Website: lowes
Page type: order-returns
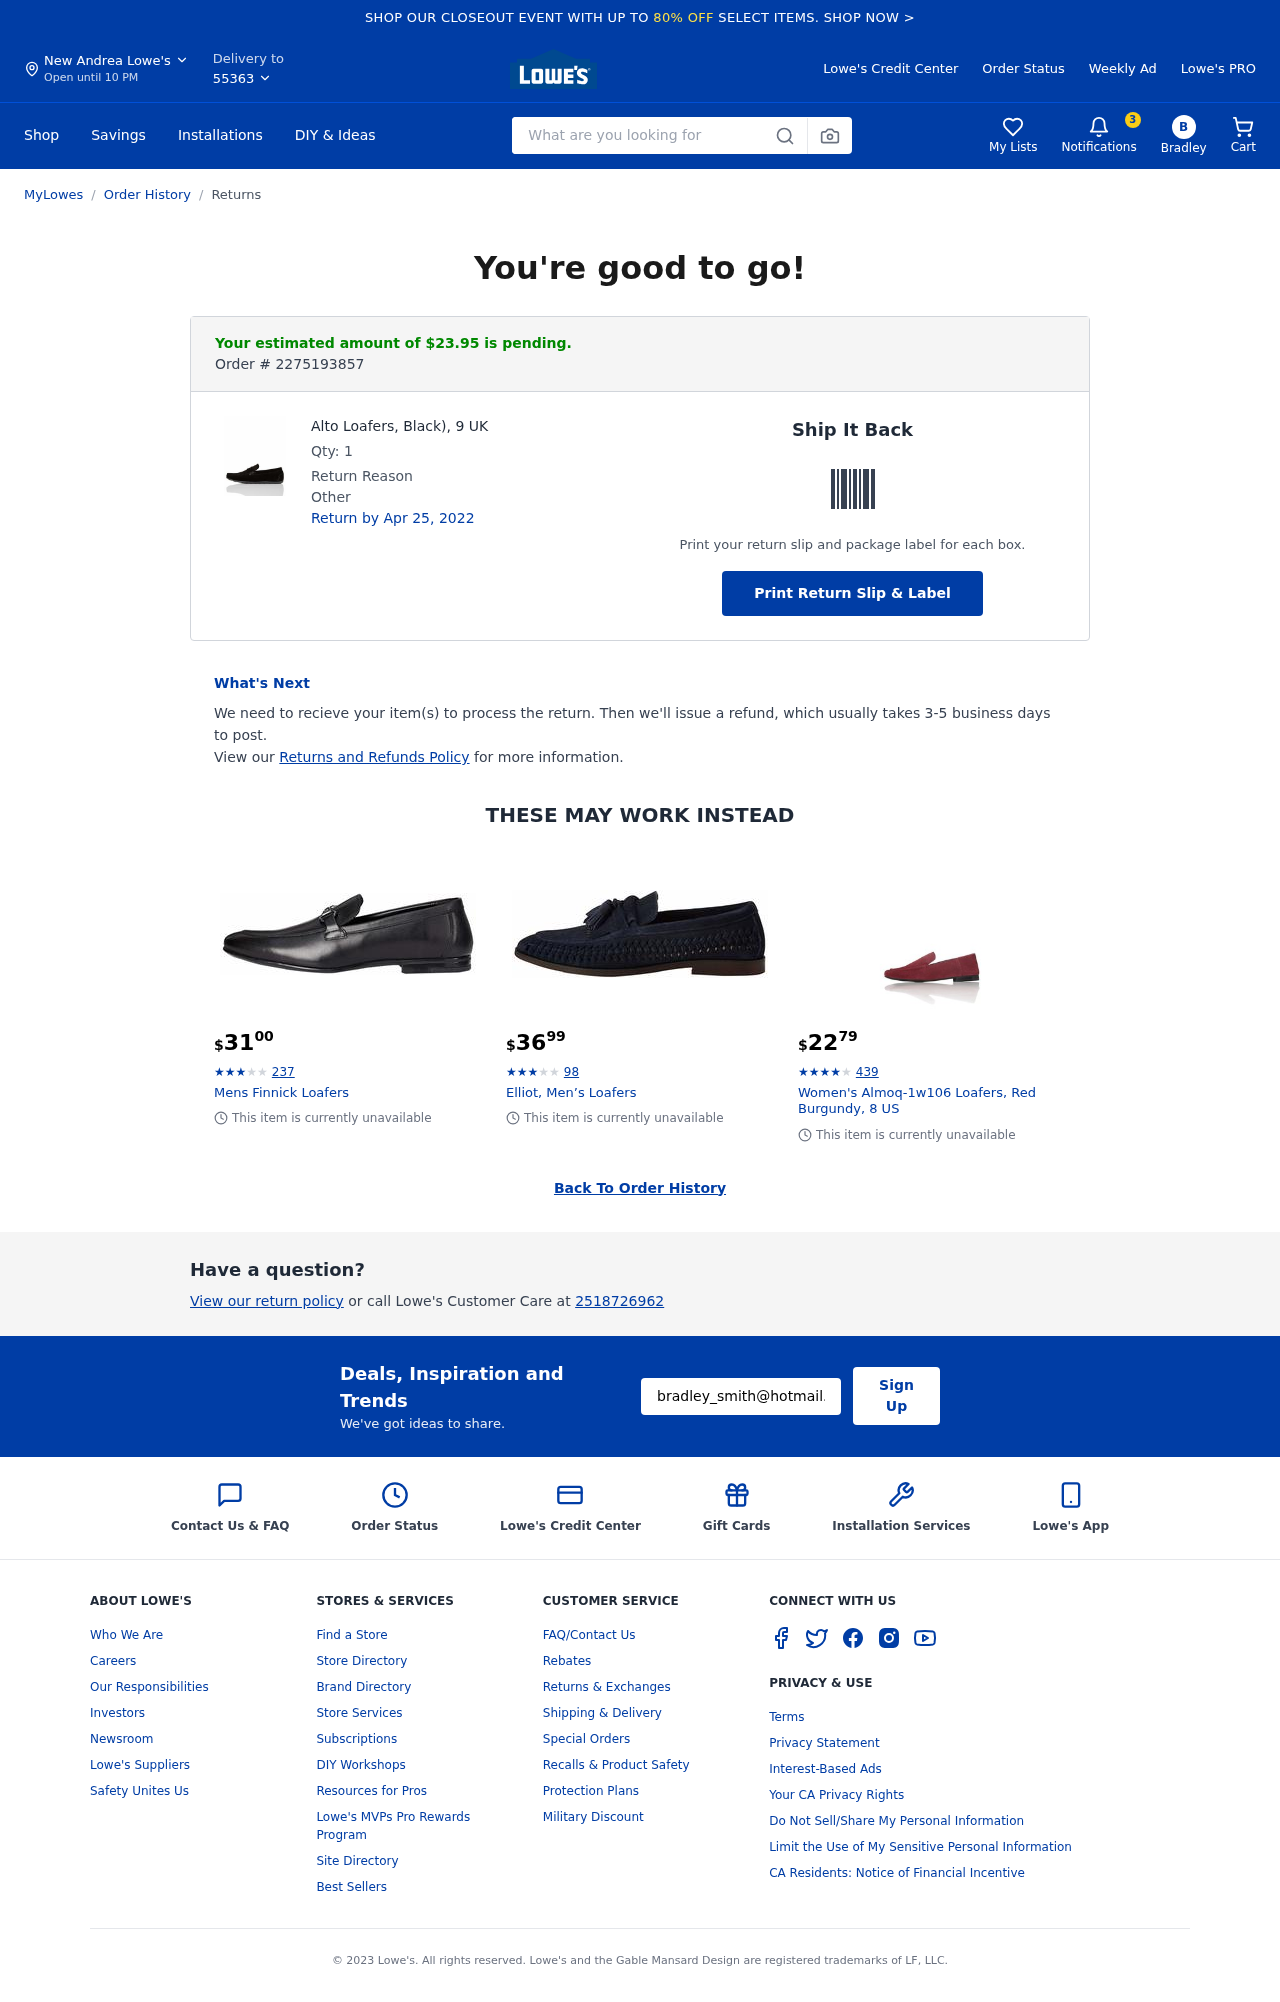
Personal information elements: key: PII_CITY
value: New Andrea
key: PII_EMAIL
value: bradley_smith@hotmail.com
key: PII_FIRSTNAME
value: Bradley
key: PII_PHONE
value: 2518726962
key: PII_POSTCODE
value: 55363
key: PII_FIRSTNAME_INITIAL
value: B
Product elements: key: PRODUCT1_NAME
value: Alto Loafers, Black), 9 UK
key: PRODUCT1_QUANTITY
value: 1
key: PRODUCT2_NAME
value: Mens Finnick Loafers
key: PRODUCT2_NUM_RATINGS
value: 237
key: PRODUCT2_PRICE
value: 31
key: PRODUCT2_RATING
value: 3.7
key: PRODUCT3_NAME
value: Elliot, Men’s Loafers
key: PRODUCT3_NUM_RATINGS
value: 98
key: PRODUCT3_PRICE
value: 36.99
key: PRODUCT3_RATING
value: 3.8
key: PRODUCT4_NAME
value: Women's Almoq-1w106 Loafers, Red Burgundy, 8 US
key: PRODUCT4_NUM_RATINGS
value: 439
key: PRODUCT4_PRICE
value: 22.79
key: PRODUCT4_RATING
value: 4.9
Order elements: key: ORDER_NUM_ITEMS
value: Cart
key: ORDER_TOTAL
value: Your estimated amount of $23.95 is pending.
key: ORDER_ID
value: Order # 2275193857
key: ORDER_RETURN_BY_DATE
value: Return by Apr 25, 2022
Search elements: key: HEADER_SEARCH
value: What are you looking for
Other elements: key: NOTIFICATION_COUNT
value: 3